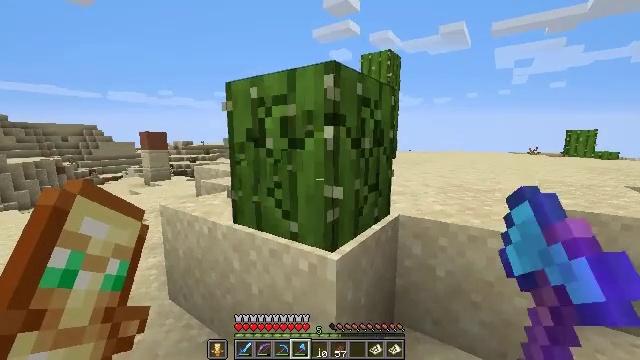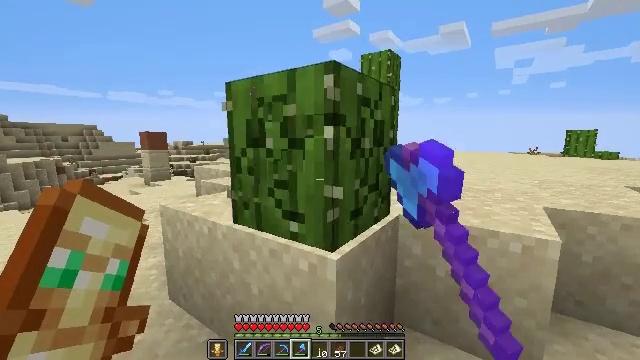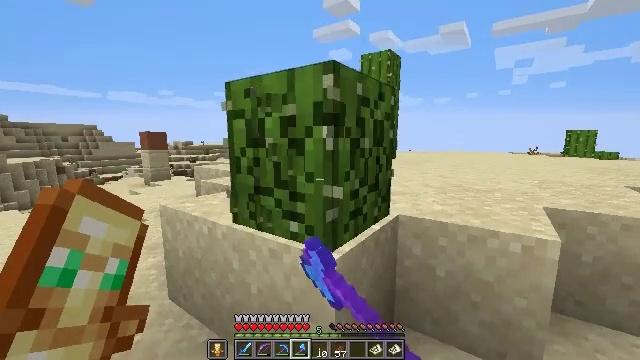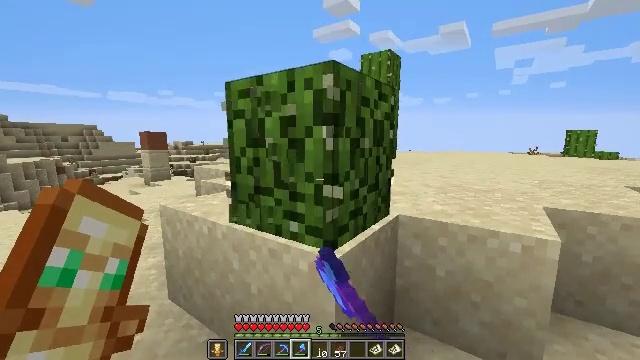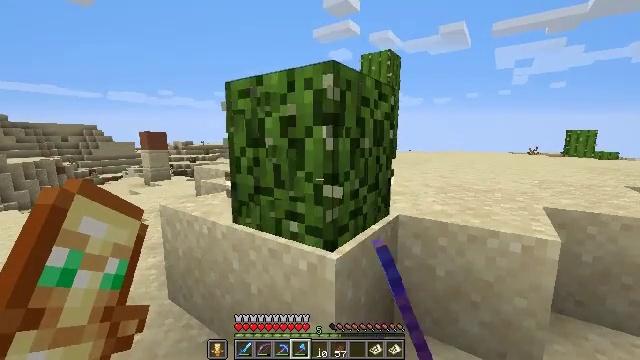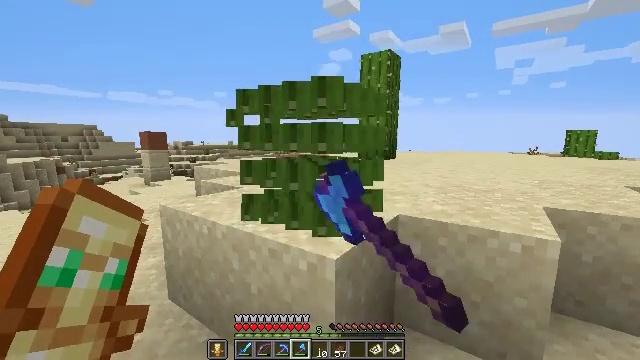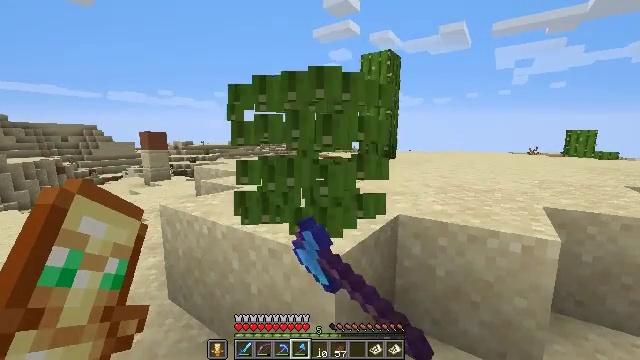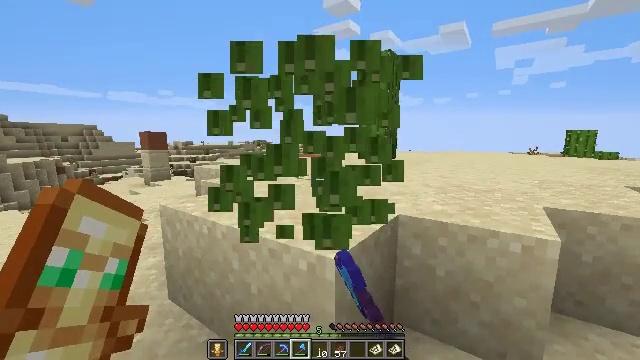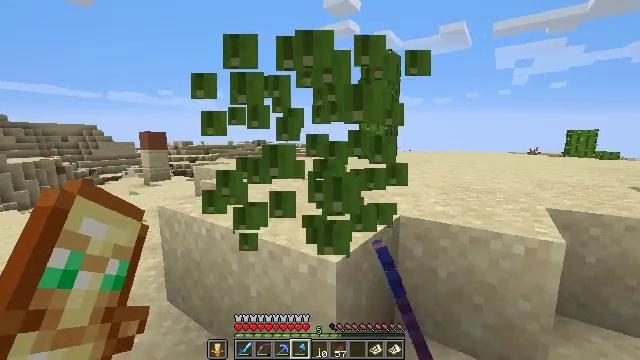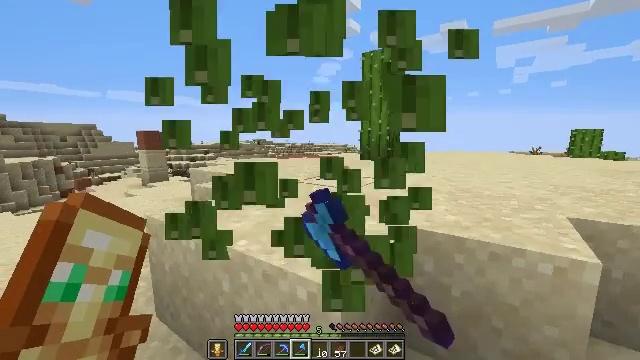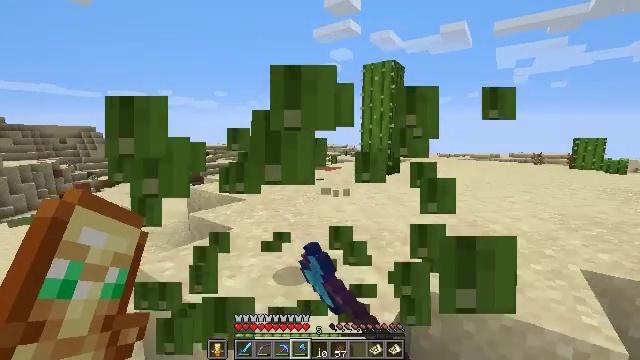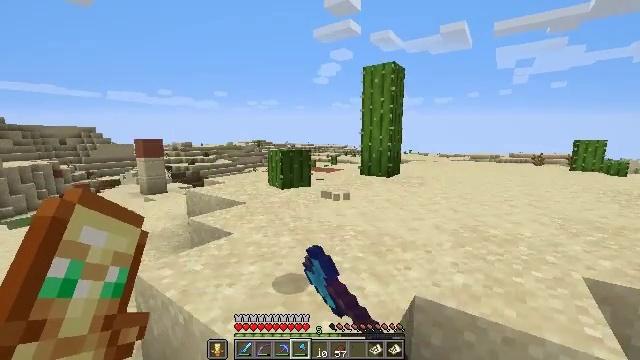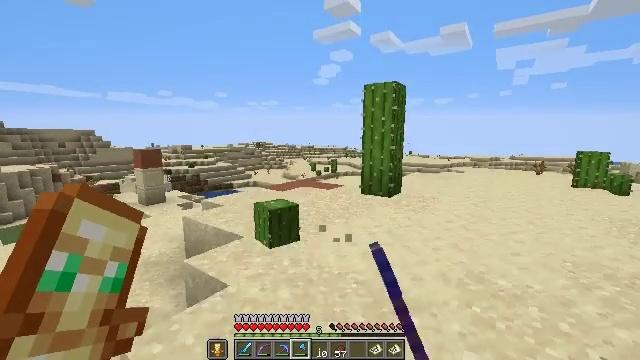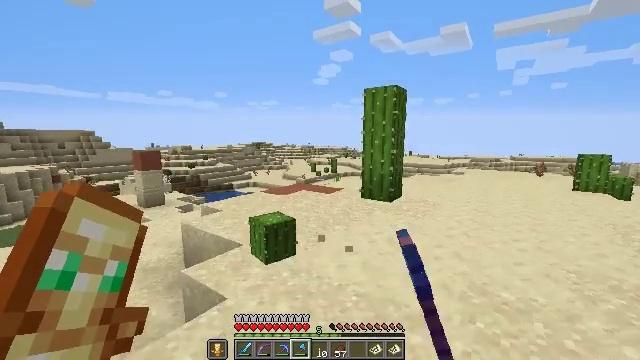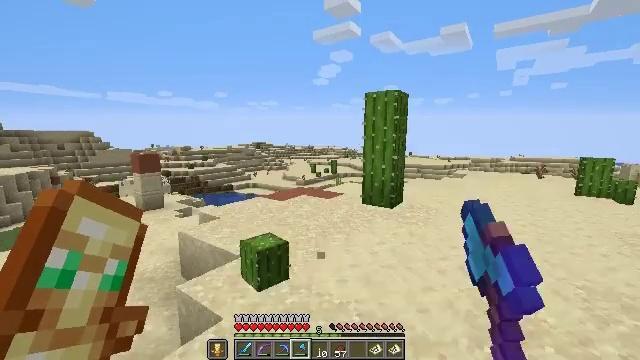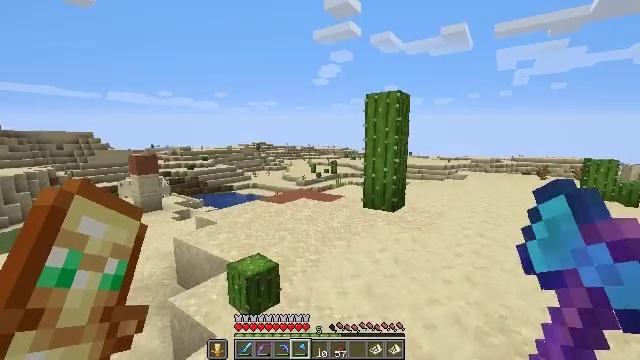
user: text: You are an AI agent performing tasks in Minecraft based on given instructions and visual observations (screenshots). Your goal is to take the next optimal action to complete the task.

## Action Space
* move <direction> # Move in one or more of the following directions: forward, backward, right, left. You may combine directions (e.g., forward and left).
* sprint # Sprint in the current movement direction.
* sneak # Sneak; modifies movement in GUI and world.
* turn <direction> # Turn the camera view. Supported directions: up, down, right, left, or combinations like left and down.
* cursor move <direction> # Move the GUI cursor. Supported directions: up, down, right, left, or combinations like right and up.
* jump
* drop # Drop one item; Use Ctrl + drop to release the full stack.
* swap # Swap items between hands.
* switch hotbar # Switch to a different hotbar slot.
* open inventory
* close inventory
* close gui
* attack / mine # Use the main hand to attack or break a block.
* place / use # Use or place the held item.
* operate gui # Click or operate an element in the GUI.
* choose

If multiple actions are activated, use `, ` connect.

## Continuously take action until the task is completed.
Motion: motion action
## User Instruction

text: Break the cactus block.
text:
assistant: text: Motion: attack / mine
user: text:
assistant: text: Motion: attack / mine
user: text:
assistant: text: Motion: attack / mine
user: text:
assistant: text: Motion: attack / mine
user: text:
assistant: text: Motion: attack / mine
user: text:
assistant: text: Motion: attack / mine
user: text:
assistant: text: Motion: attack / mine
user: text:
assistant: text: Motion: move forward, attack / mine
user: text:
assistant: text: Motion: move forward, attack / mine
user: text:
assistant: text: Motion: move forward, jump
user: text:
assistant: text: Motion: move forward, jump
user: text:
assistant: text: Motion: move forward, jump
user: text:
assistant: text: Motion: move forward
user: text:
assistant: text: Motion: move forward
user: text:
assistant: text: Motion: move forward
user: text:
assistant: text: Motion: move forward
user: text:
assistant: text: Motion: move forward
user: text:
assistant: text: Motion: move forward
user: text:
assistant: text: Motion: move forward
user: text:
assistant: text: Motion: move forward, turn right
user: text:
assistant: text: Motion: move forward, sprint, turn right and down
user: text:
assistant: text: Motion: move forward, sprint, turn right and down
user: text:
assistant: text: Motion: move forward, sprint
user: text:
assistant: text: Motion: move forward
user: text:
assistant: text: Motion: move forward
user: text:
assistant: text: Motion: move forward
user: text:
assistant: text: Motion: move forward, turn right and up
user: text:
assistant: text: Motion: move forward
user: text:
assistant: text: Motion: move forward
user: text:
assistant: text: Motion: move forward, turn up